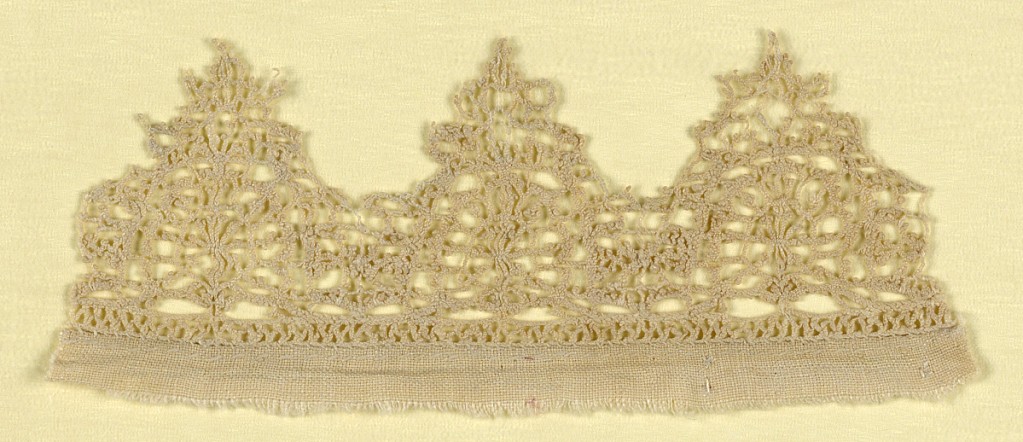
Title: Border fragment
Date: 17th century
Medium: linen Technique: continuous braid-like bobbin lace
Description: Fragment of a border of three pendants showing circular motifs divided into symmetric sections.